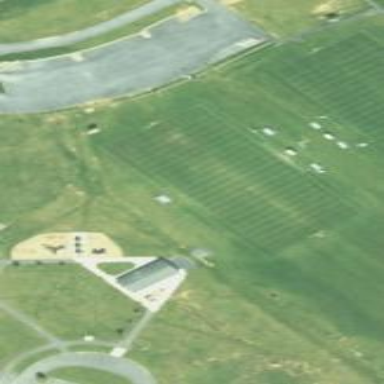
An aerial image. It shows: Lacrosse pitch for sports and leisure activities.